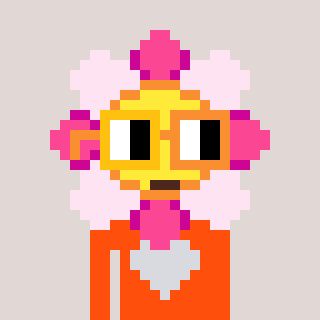
a pixel art character with square yellow and orange glasses, a flower-shaped head and a orange-colored body on a warm background